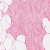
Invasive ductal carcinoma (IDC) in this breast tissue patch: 0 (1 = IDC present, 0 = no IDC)